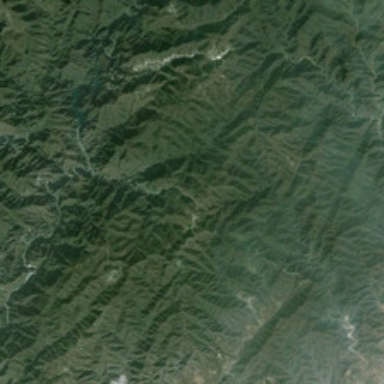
Roads winds through the green mountain .